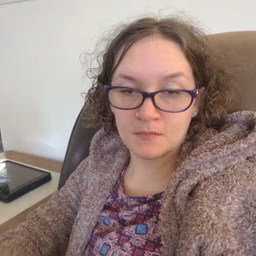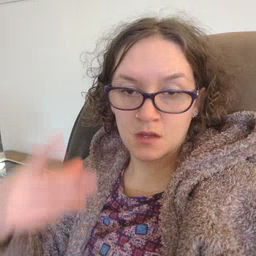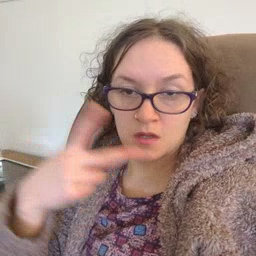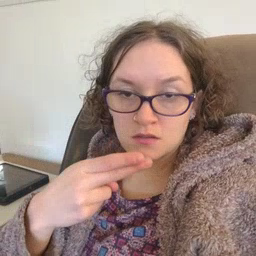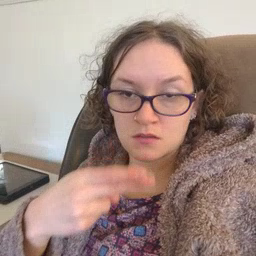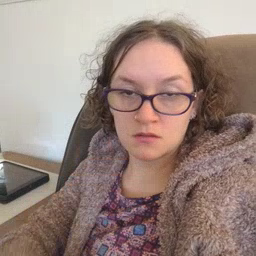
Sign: cut